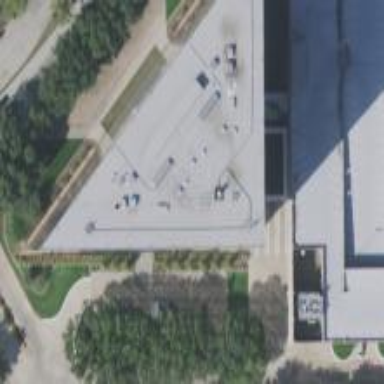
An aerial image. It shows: Office building.